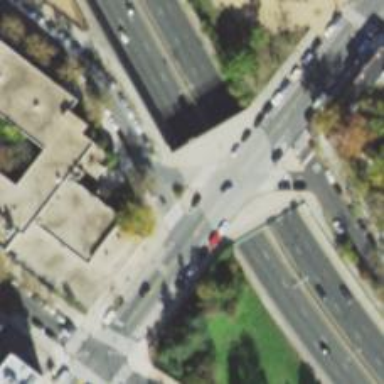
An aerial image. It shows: Footway bridge over traffic island.